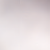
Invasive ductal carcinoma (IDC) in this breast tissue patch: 0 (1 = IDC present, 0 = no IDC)